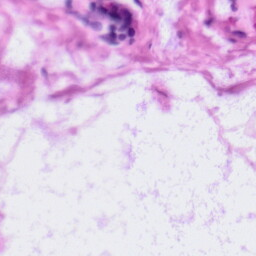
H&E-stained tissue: LymphNode